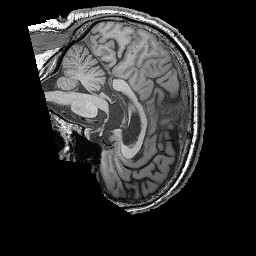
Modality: T1w
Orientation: sagittal
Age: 59
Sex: male
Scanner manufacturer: siemens
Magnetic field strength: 3 T
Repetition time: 2.25 s
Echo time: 0.00411 s